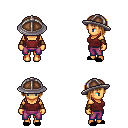
a pixel art fantasy rpg character, female body template, human, tanned skin, maroon pirate shirt, magenta pants, brown pageboy hairstyle, chain helm, leather bracers, black slippers, four views (front, back, left, right), 2x2 character sprite sheet, small pixel art, hard edges, no anti-aliasing